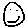
Label: smiley face